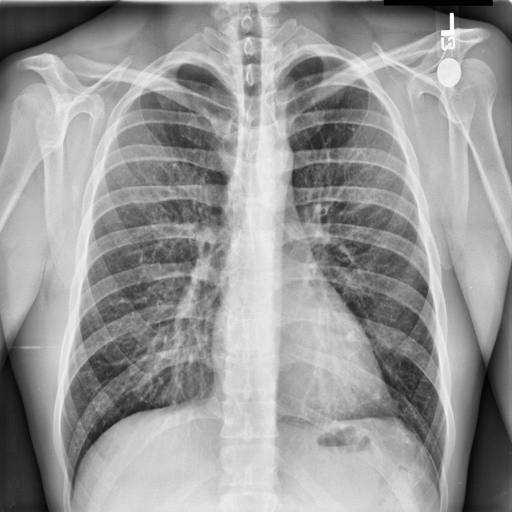
Finding: NORMAL